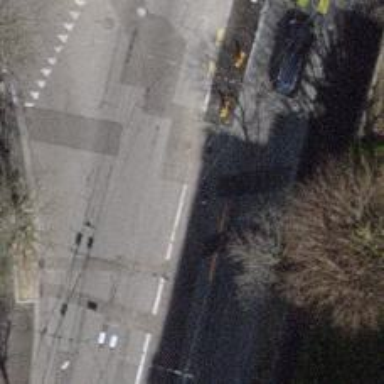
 featuring lane for cyclists on the left side and trolley wires above."